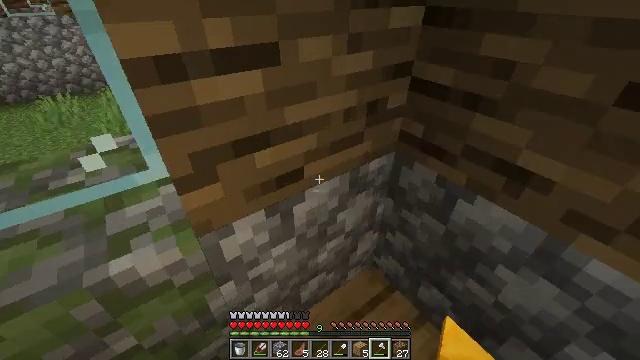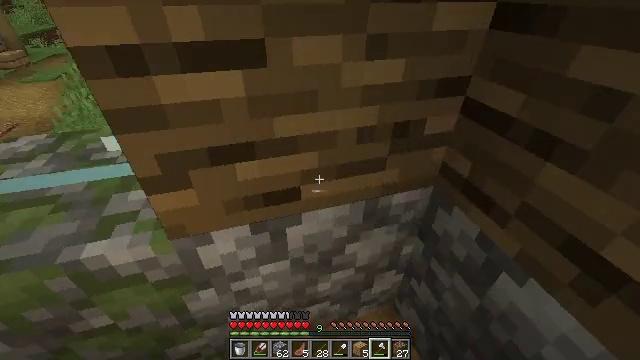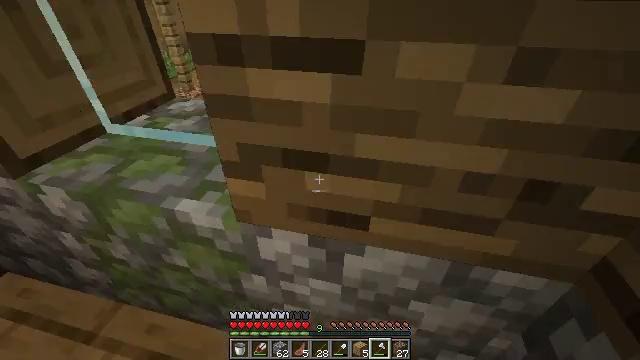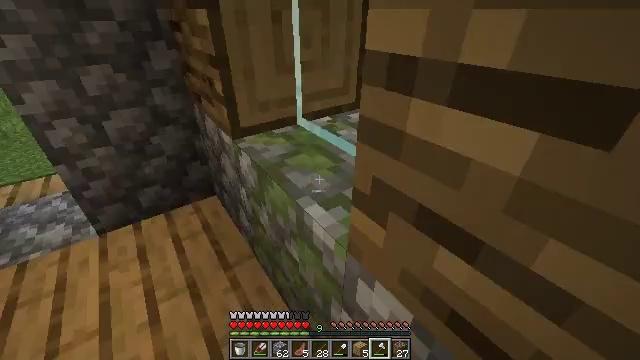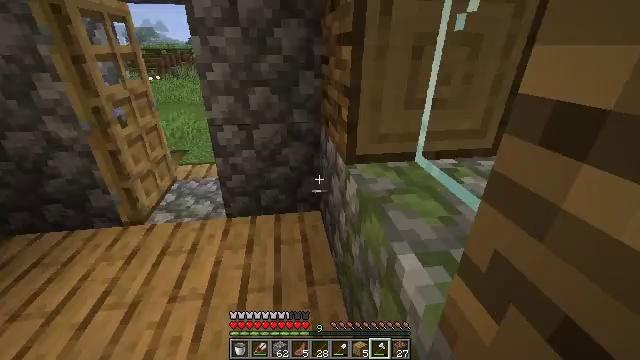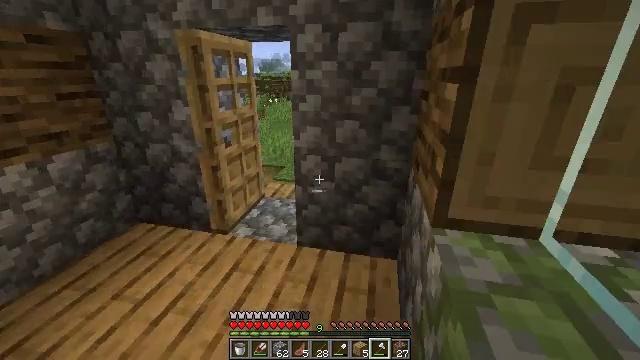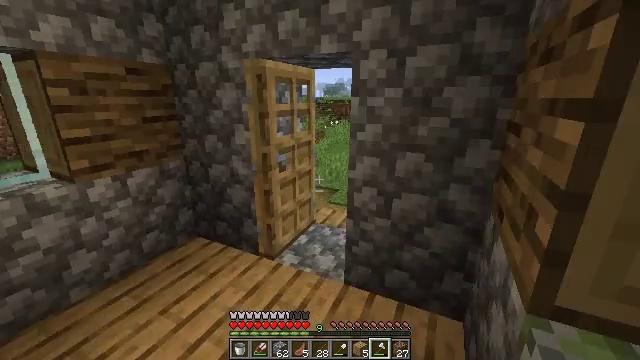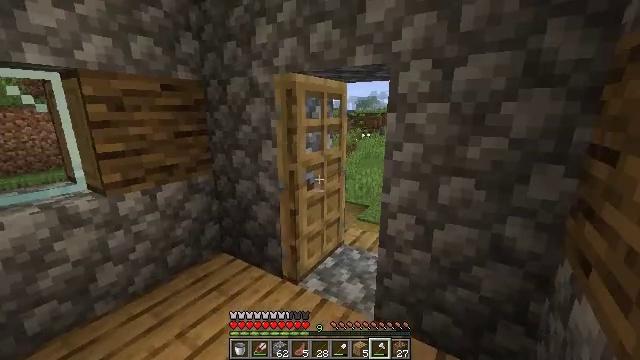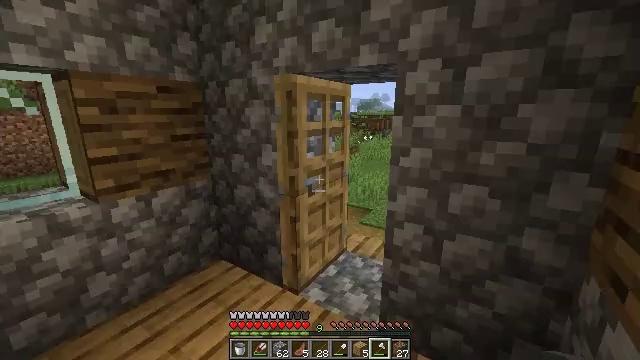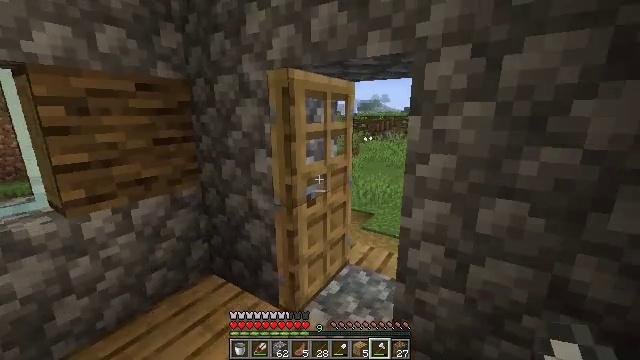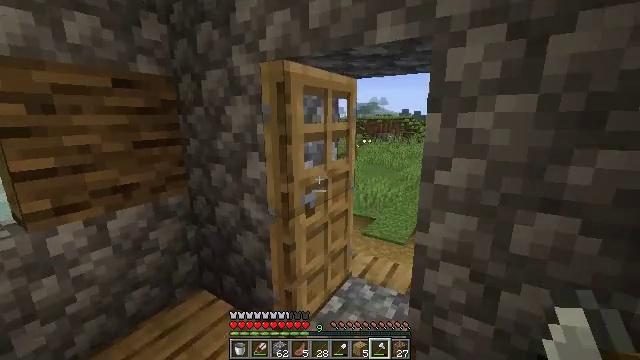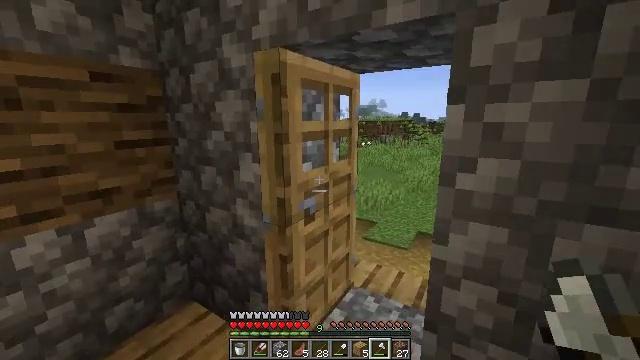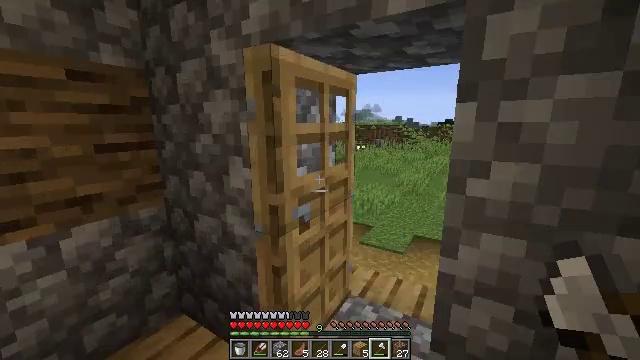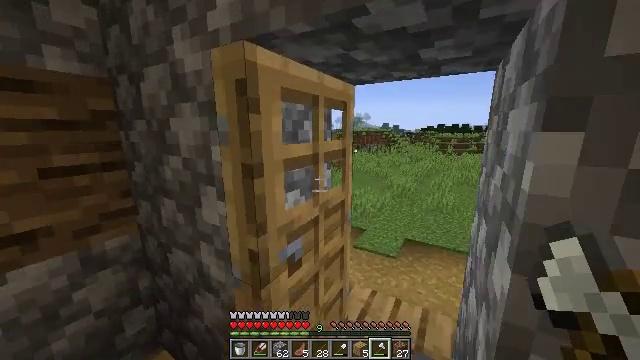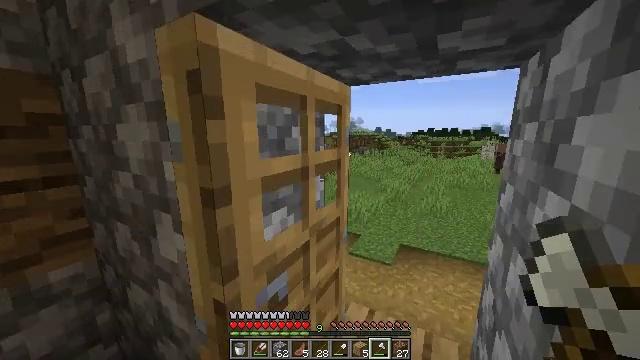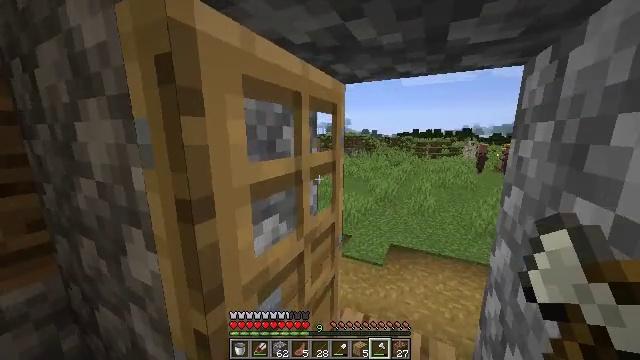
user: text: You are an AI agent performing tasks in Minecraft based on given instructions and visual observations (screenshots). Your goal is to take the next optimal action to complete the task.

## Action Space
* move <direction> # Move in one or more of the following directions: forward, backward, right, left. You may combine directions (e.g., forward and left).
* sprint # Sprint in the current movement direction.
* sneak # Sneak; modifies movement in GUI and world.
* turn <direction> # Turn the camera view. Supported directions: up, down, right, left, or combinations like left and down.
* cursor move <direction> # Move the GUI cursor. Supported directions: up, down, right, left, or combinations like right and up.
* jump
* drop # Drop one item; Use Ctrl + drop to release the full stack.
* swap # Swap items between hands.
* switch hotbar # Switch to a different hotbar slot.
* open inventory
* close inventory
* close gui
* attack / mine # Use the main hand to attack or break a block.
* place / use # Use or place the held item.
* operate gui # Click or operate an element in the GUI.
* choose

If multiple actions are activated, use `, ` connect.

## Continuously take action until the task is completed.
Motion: motion action
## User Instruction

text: Break the yellow bed.
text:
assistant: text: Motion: move forward and move right, turn left
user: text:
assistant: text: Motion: move forward, turn left
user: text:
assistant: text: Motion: move forward, turn left and up
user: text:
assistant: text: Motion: move forward, turn left and up
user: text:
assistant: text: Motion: move forward, turn left and up
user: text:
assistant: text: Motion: move forward, turn left and up
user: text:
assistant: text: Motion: move forward, turn left and up
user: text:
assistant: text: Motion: move forward
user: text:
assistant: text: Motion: move forward
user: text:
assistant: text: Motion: move forward
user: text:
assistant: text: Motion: move forward, sprint
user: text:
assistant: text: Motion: move forward, sprint, turn right
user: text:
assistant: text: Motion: move forward, sprint
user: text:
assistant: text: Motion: move forward, sprint, turn right
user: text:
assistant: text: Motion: move forward, turn right
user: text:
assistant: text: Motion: move forward, turn right
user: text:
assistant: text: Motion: move forward, turn right
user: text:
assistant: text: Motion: move forward, turn right
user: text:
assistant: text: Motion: move forward, turn right
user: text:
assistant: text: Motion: move forward, turn right
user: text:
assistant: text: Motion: move forward, sprint, turn right
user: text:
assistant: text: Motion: move forward, sprint, turn right
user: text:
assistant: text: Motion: move forward, sprint, turn right and down
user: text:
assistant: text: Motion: move forward, sprint, turn right
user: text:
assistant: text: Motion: move forward
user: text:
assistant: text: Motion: move forward
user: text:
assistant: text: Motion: move forward
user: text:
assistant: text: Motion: move forward
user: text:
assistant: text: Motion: move forward
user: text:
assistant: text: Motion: move forward